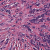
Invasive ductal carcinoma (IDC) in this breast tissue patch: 1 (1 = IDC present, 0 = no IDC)